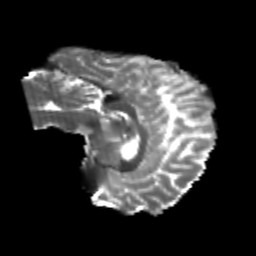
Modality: T2w
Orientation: sagittal
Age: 18
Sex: male
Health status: healthy
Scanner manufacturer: philips
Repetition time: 7.389 s
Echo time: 0.08599 s